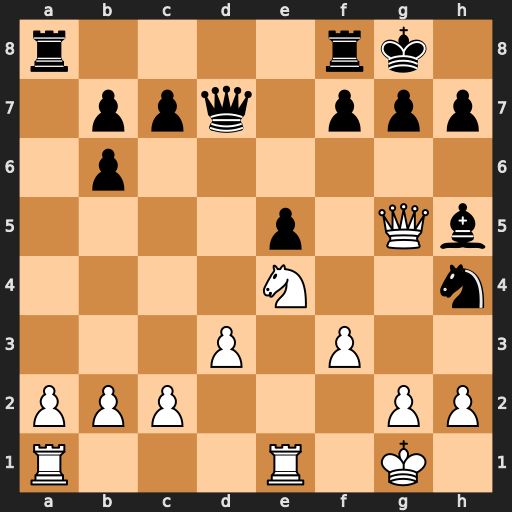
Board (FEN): r4rk1/1ppq1ppp/1p6/4p1Qb/4N2n/3P1P2/PPP3PP/R3R1K1
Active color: w
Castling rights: -
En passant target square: -
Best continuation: Nf6+ Kh8 Nxd7